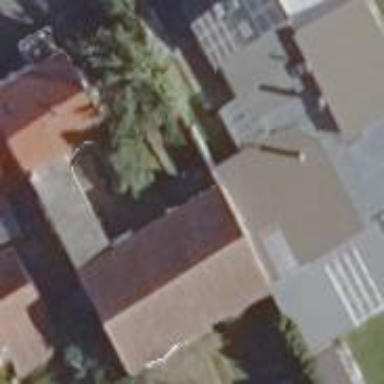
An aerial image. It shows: Part of building is shown in the image.